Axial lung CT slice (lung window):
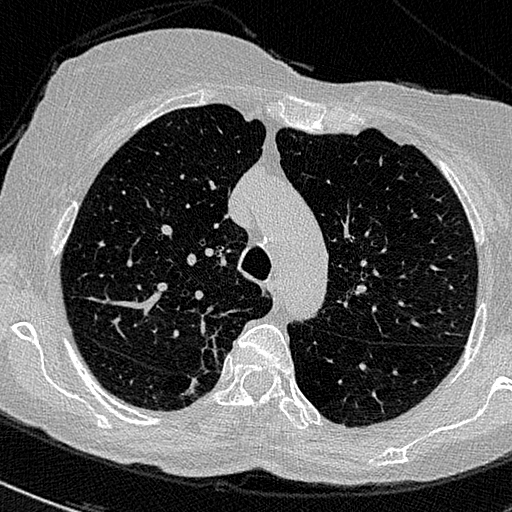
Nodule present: no